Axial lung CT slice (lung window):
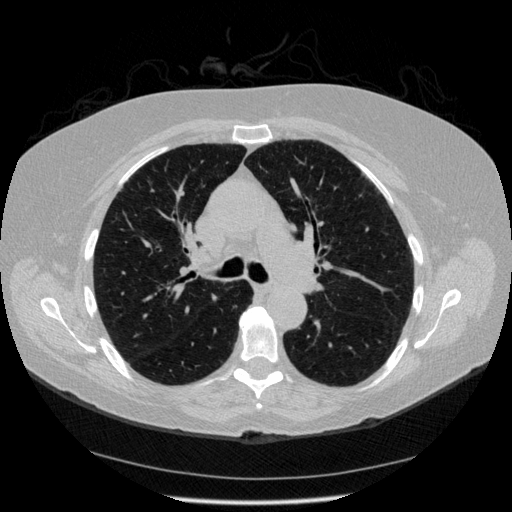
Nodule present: no